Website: walmart
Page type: billing-address
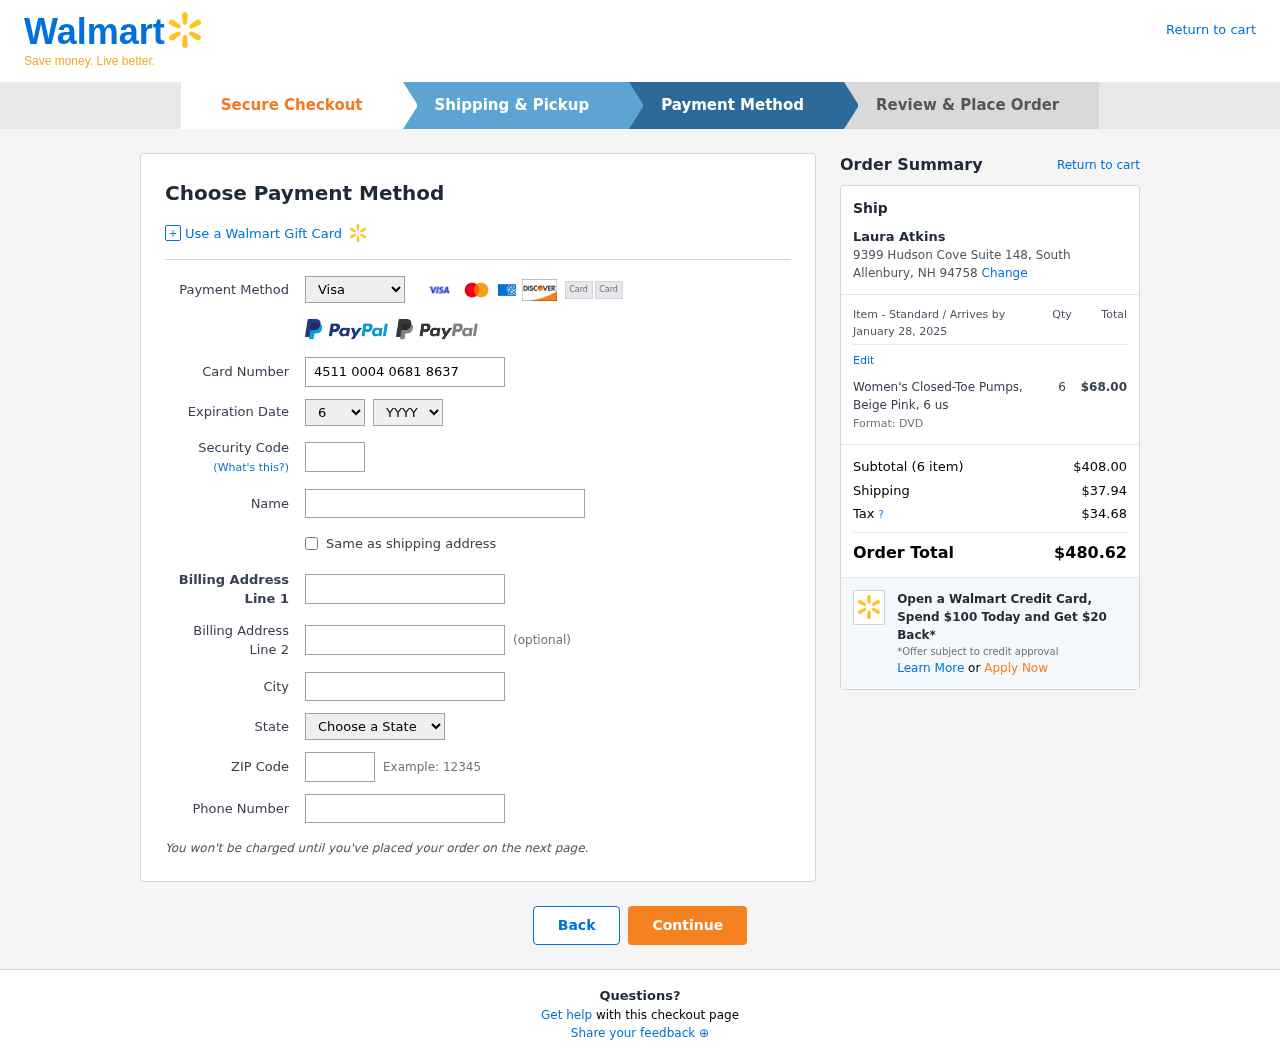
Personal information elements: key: PII_CARD_CVV
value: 021
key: PII_CARD_EXPIRY_MONTH
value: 06
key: PII_CARD_EXPIRY_YEAR
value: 29
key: PII_CARD_NUMBER
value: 4511 0004 0681 8637
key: PII_CARD_TYPE
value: Visa
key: PII_CITY
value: South Allenbury
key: PII_CITY_STATE_ZIP
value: South Allenbury, NH 94758
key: PII_FULLNAME
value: Laura Atkins
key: PII_PHONE
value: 8029355763
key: PII_POSTCODE
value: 94758
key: PII_STATE
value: New Hampshire
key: PII_STREET
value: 9399 Hudson Cove Suite 148
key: PII_STREET2
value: Suite 258
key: PII_FULLNAME2
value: Laura Atkins
Product elements: key: PRODUCT1_NAME
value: Women's Closed-Toe Pumps, Beige Pink, 6 us
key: PRODUCT1_PRICE
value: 68
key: PRODUCT1_QUANTITY
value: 6
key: PRODUCT1_DESC
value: Format: DVD
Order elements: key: ORDER_DELIVERY_DATE
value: January 28, 2025
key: ORDER_NUM_ITEMS
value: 6
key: ORDER_SUBTOTAL
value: $408.00
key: ORDER_SHIPPING_COST
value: $37.94
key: ORDER_TAX
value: $34.68
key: ORDER_TOTAL
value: $480.62